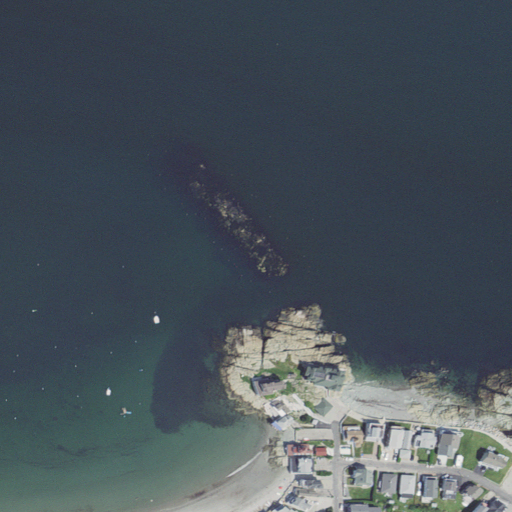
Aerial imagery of rock in Massachusetts named Gun Rock containing open water, high intensity development, barren land, herbaceous wetlands, and medium intensity development